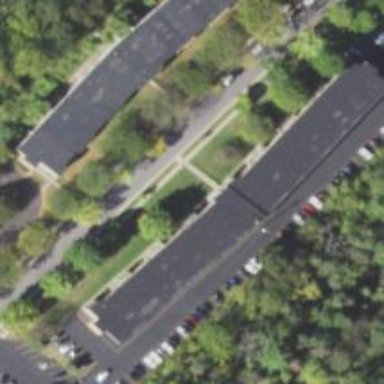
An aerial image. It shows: Image showing building with apartments.